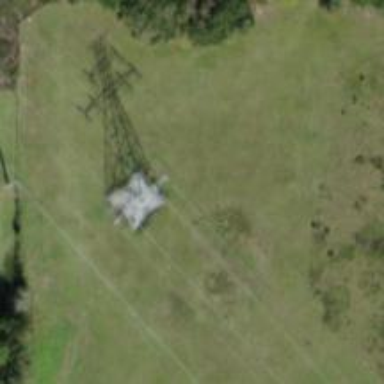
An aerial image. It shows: Lattice structure tower used for power transmission.